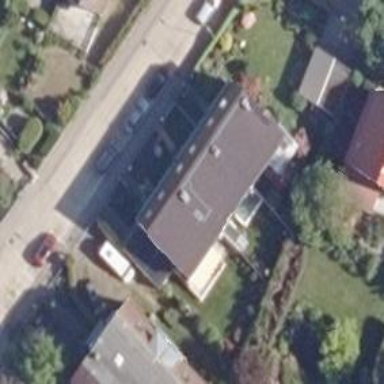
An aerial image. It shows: Terrace building with irregular gabled roof shape.